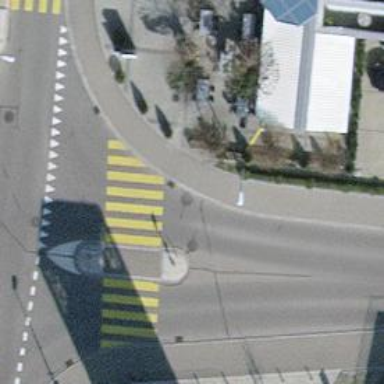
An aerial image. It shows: Kerb barrier.